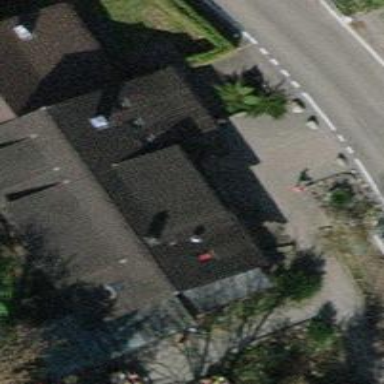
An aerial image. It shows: Restaurant.